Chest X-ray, PA view. Patient: 29 years old, sex M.
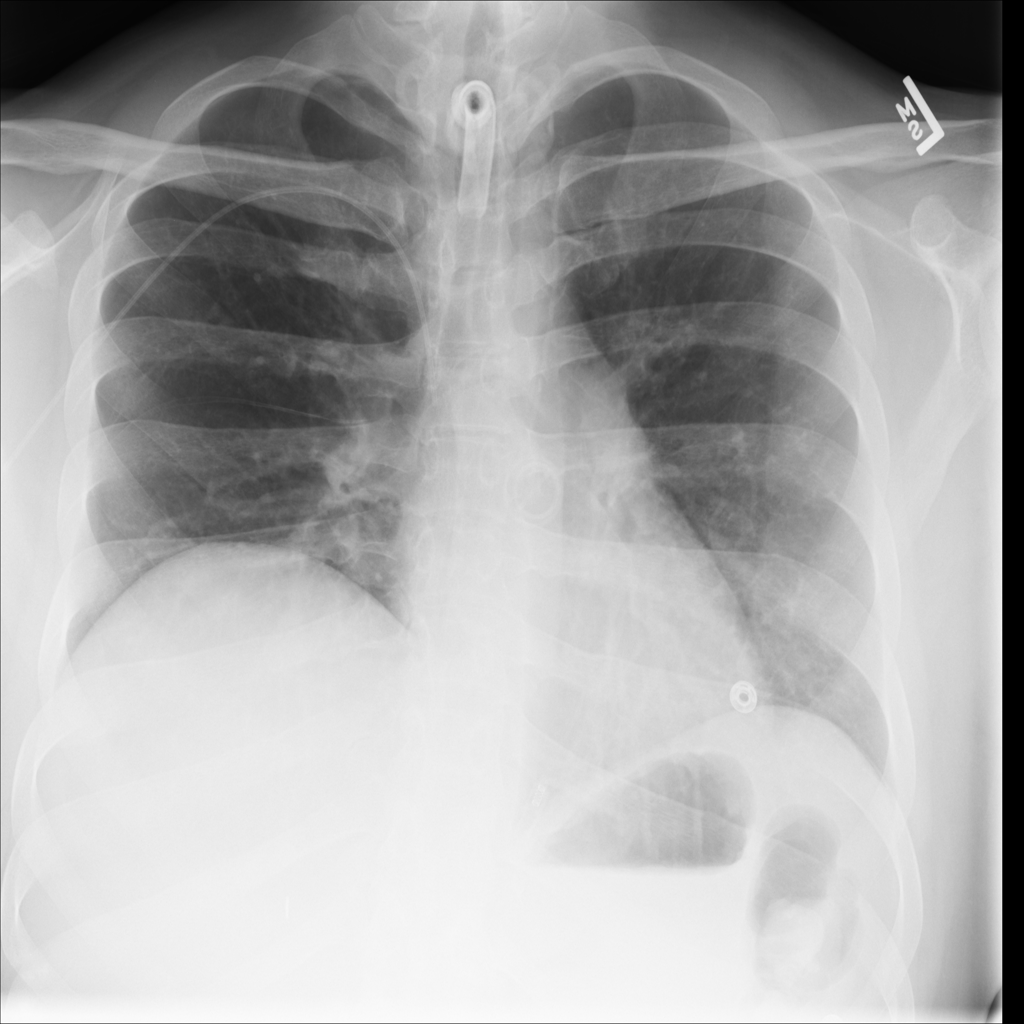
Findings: No Finding